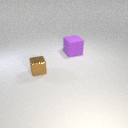
large purple rubber cube to the right of small brown metal cube